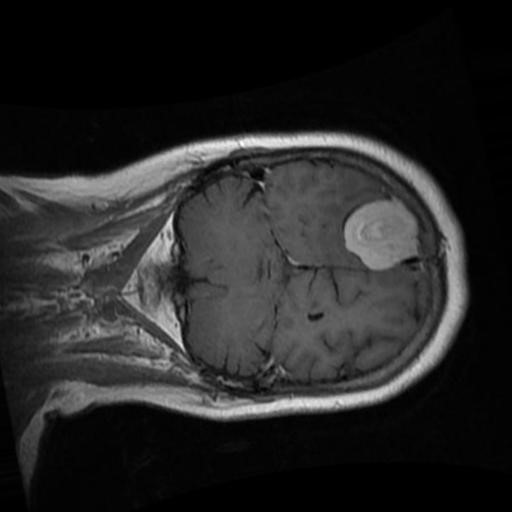
Label: brain_menin